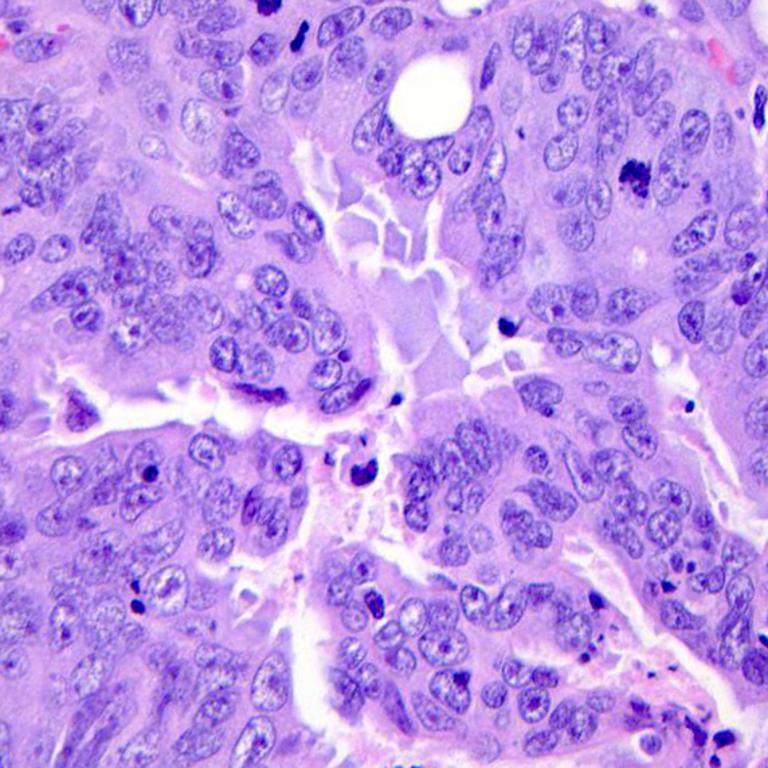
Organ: colon
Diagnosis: adenocarcinomas